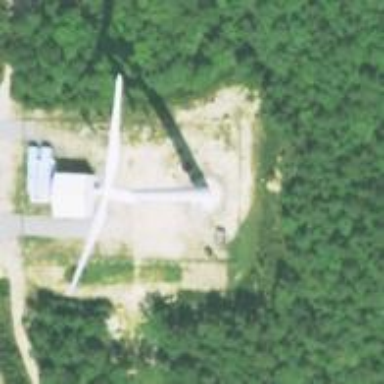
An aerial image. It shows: Wind turbine generator that utilizes wind as its source for generating electricity. It is of the horizontal axis type.